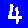
Digit: 4